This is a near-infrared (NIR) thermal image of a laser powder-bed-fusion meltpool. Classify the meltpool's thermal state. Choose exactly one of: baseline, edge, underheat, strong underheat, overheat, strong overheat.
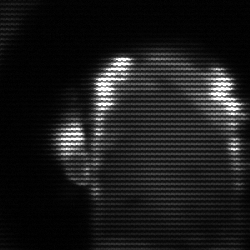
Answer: baseline